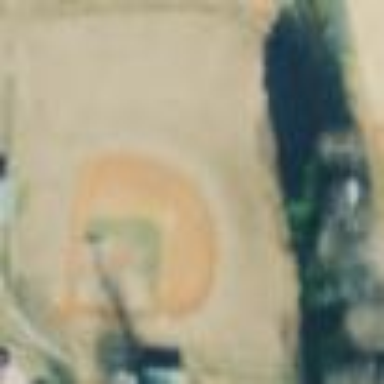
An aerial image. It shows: Baseball pitch for leisure land.